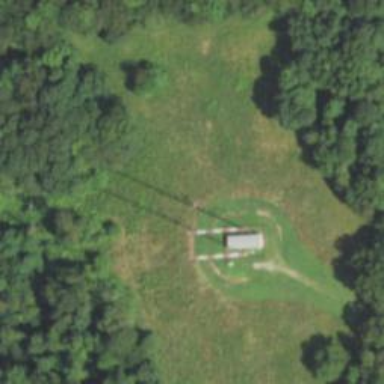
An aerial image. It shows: Man-made mast used for communication purposes.